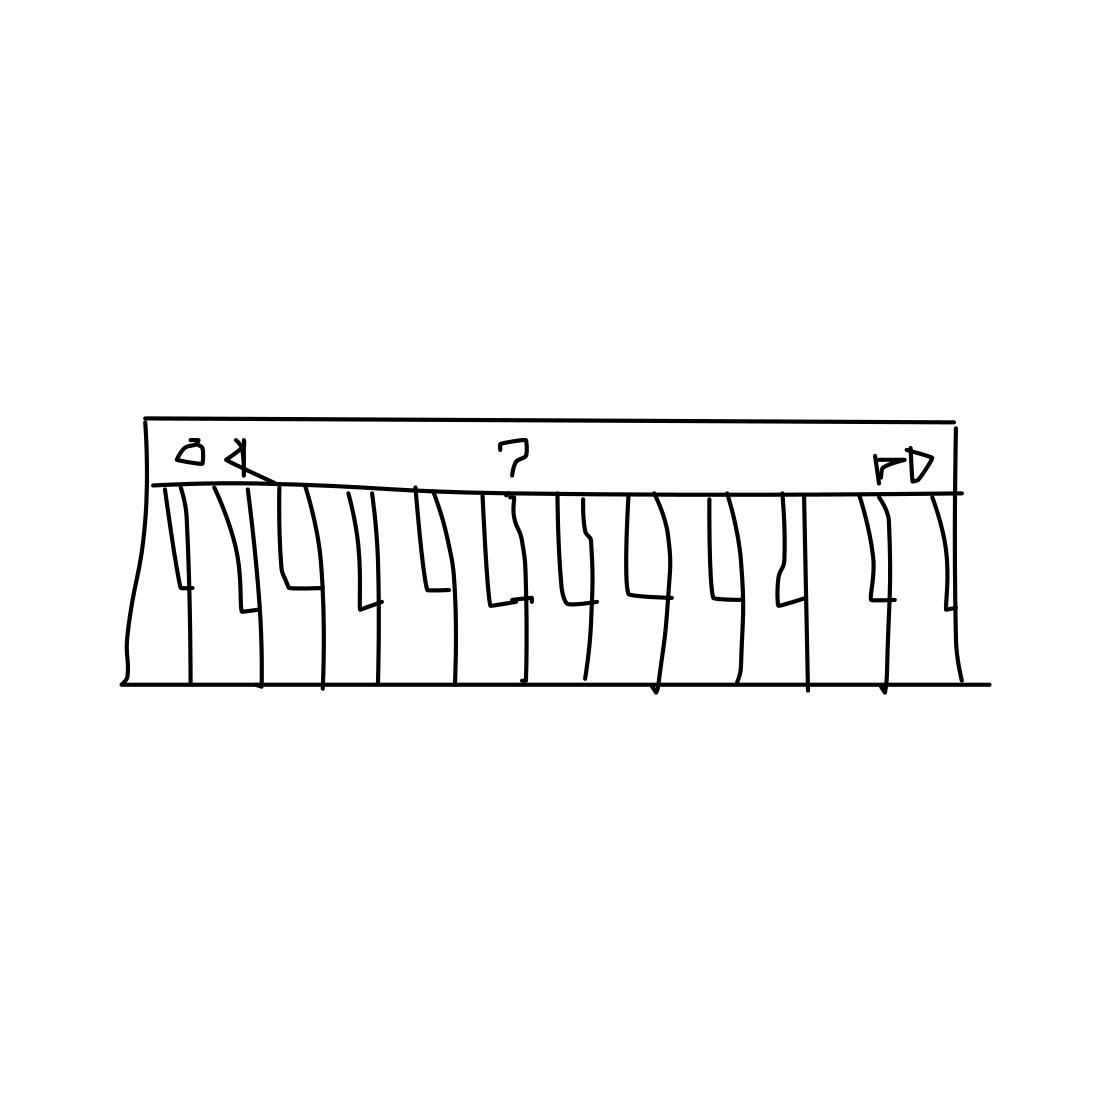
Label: piano